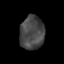
Tissue: skin
Cell type: Epithelial cells
Senescence score: 0.1782
Nuclear area (px): 805
Mean DAPI intensity: 70.558